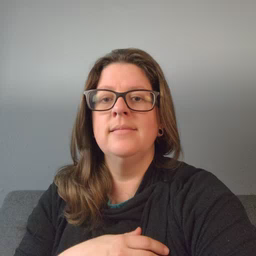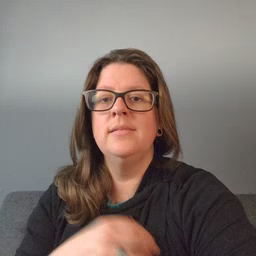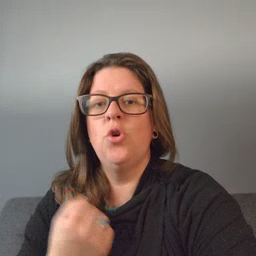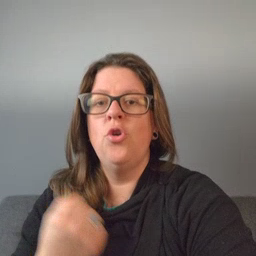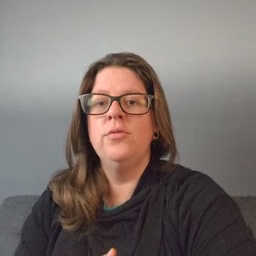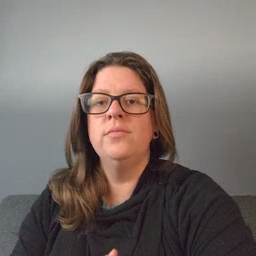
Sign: car